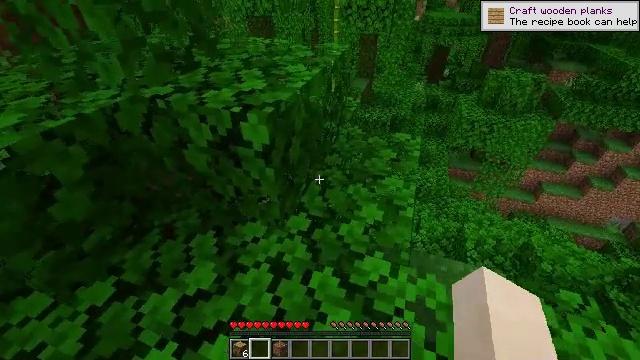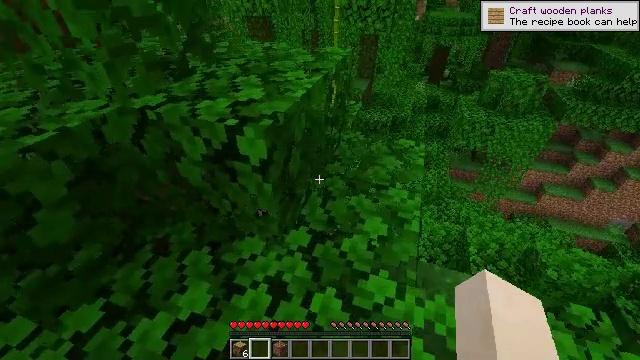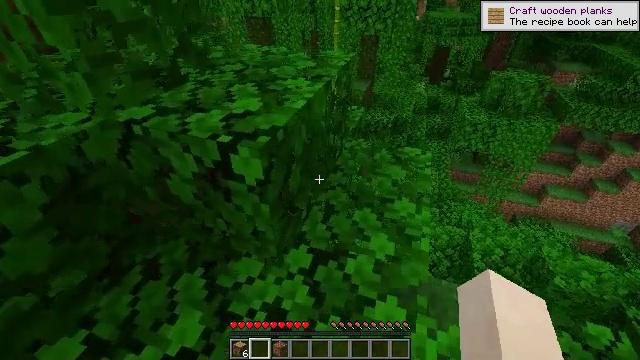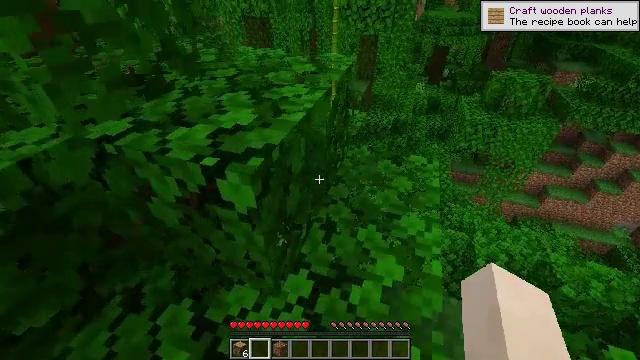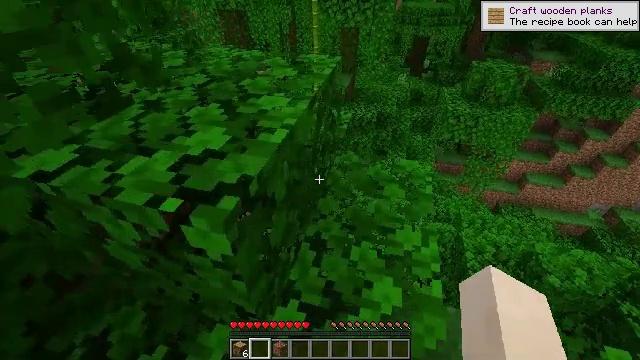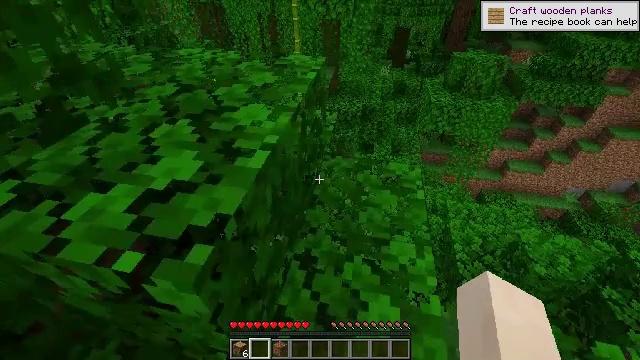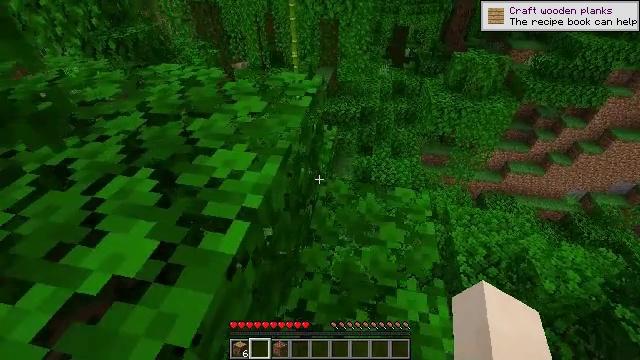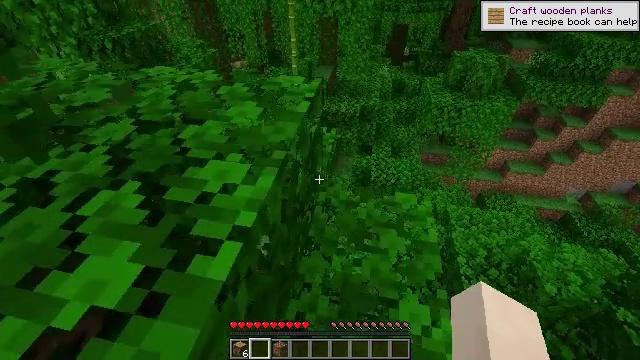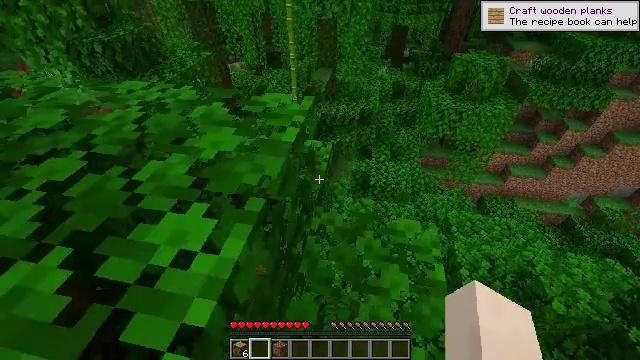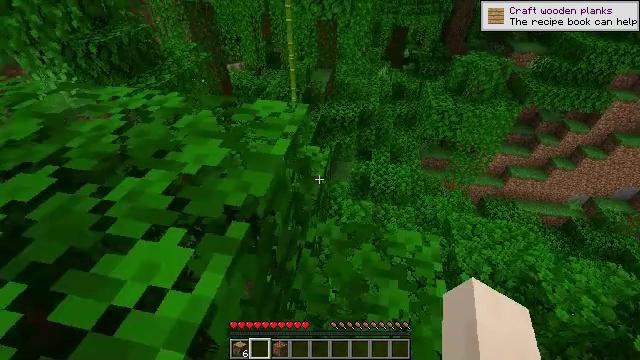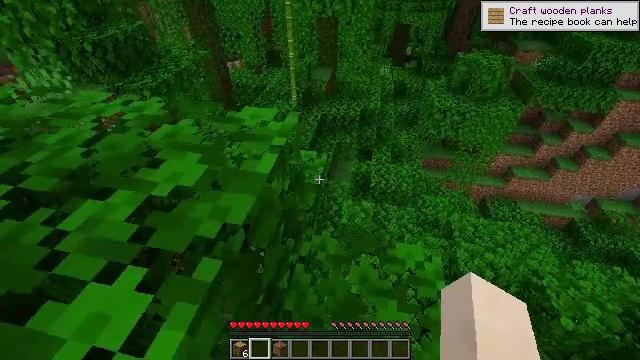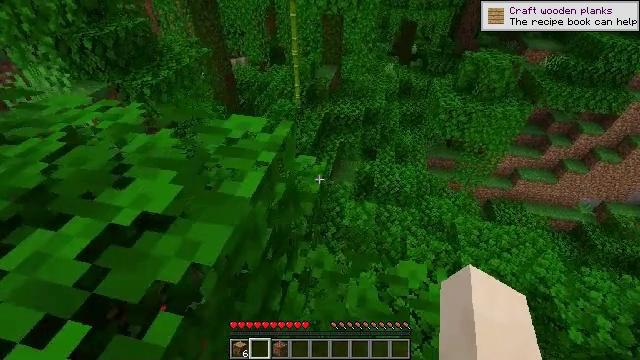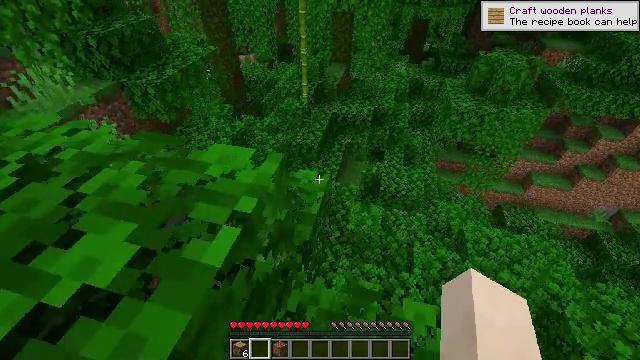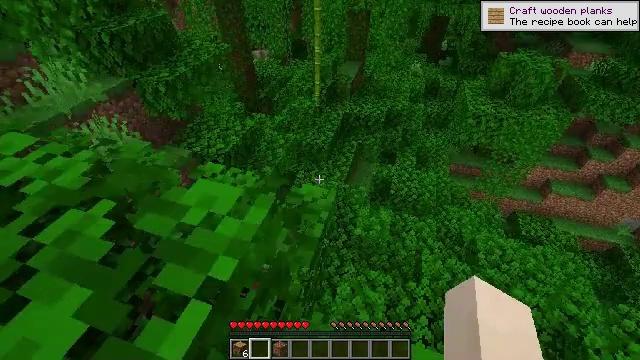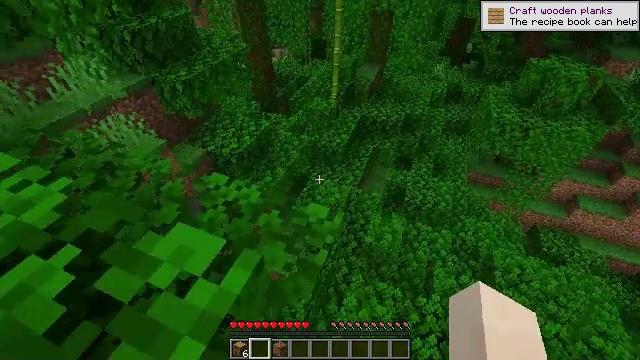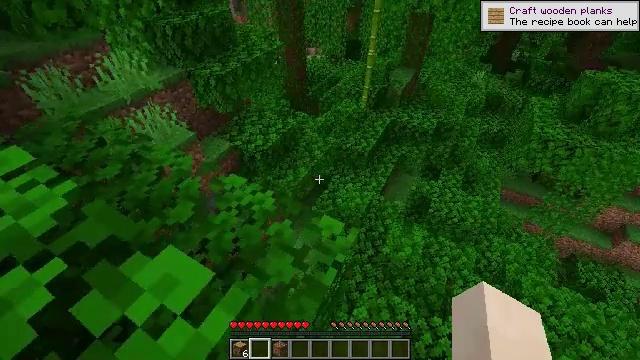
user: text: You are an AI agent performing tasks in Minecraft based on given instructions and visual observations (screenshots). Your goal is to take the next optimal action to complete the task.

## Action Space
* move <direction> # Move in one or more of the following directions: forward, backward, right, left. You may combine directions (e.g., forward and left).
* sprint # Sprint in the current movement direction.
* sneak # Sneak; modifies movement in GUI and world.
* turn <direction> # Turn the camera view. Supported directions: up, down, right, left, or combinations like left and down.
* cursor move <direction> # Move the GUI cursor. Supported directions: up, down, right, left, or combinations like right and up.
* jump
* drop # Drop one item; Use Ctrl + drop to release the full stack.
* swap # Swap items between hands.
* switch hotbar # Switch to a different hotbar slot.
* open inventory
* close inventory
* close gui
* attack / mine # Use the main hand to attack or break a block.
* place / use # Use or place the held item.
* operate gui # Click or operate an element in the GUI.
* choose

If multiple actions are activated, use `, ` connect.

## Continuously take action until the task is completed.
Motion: motion action
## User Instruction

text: Mine the jungle leaves to get saplings or sticks.
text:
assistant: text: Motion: move forward
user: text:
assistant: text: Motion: move forward
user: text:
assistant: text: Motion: move forward
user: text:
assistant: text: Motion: move forward, turn right and down
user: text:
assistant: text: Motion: move forward, turn right and down
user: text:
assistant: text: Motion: move forward
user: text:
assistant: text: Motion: move forward
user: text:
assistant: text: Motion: move forward
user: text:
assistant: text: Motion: move forward
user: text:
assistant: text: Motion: move forward
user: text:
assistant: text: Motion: move forward, turn left
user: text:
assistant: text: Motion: move forward, turn left
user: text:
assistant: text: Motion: move forward, turn left
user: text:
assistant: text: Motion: move forward, turn left
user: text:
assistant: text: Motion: turn left
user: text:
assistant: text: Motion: turn left
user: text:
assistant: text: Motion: turn left and down
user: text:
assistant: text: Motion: turn left
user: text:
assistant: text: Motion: move forward, turn left
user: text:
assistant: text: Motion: move forward
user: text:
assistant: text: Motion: move forward, turn left
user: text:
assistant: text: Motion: move forward, turn left
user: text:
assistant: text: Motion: move forward, turn left
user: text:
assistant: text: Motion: move forward, turn left
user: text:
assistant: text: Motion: move forward, turn left
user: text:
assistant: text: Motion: move forward, turn left
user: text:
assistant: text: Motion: turn left
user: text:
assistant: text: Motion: turn left
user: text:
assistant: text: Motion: turn left
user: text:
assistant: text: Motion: no_op